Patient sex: M
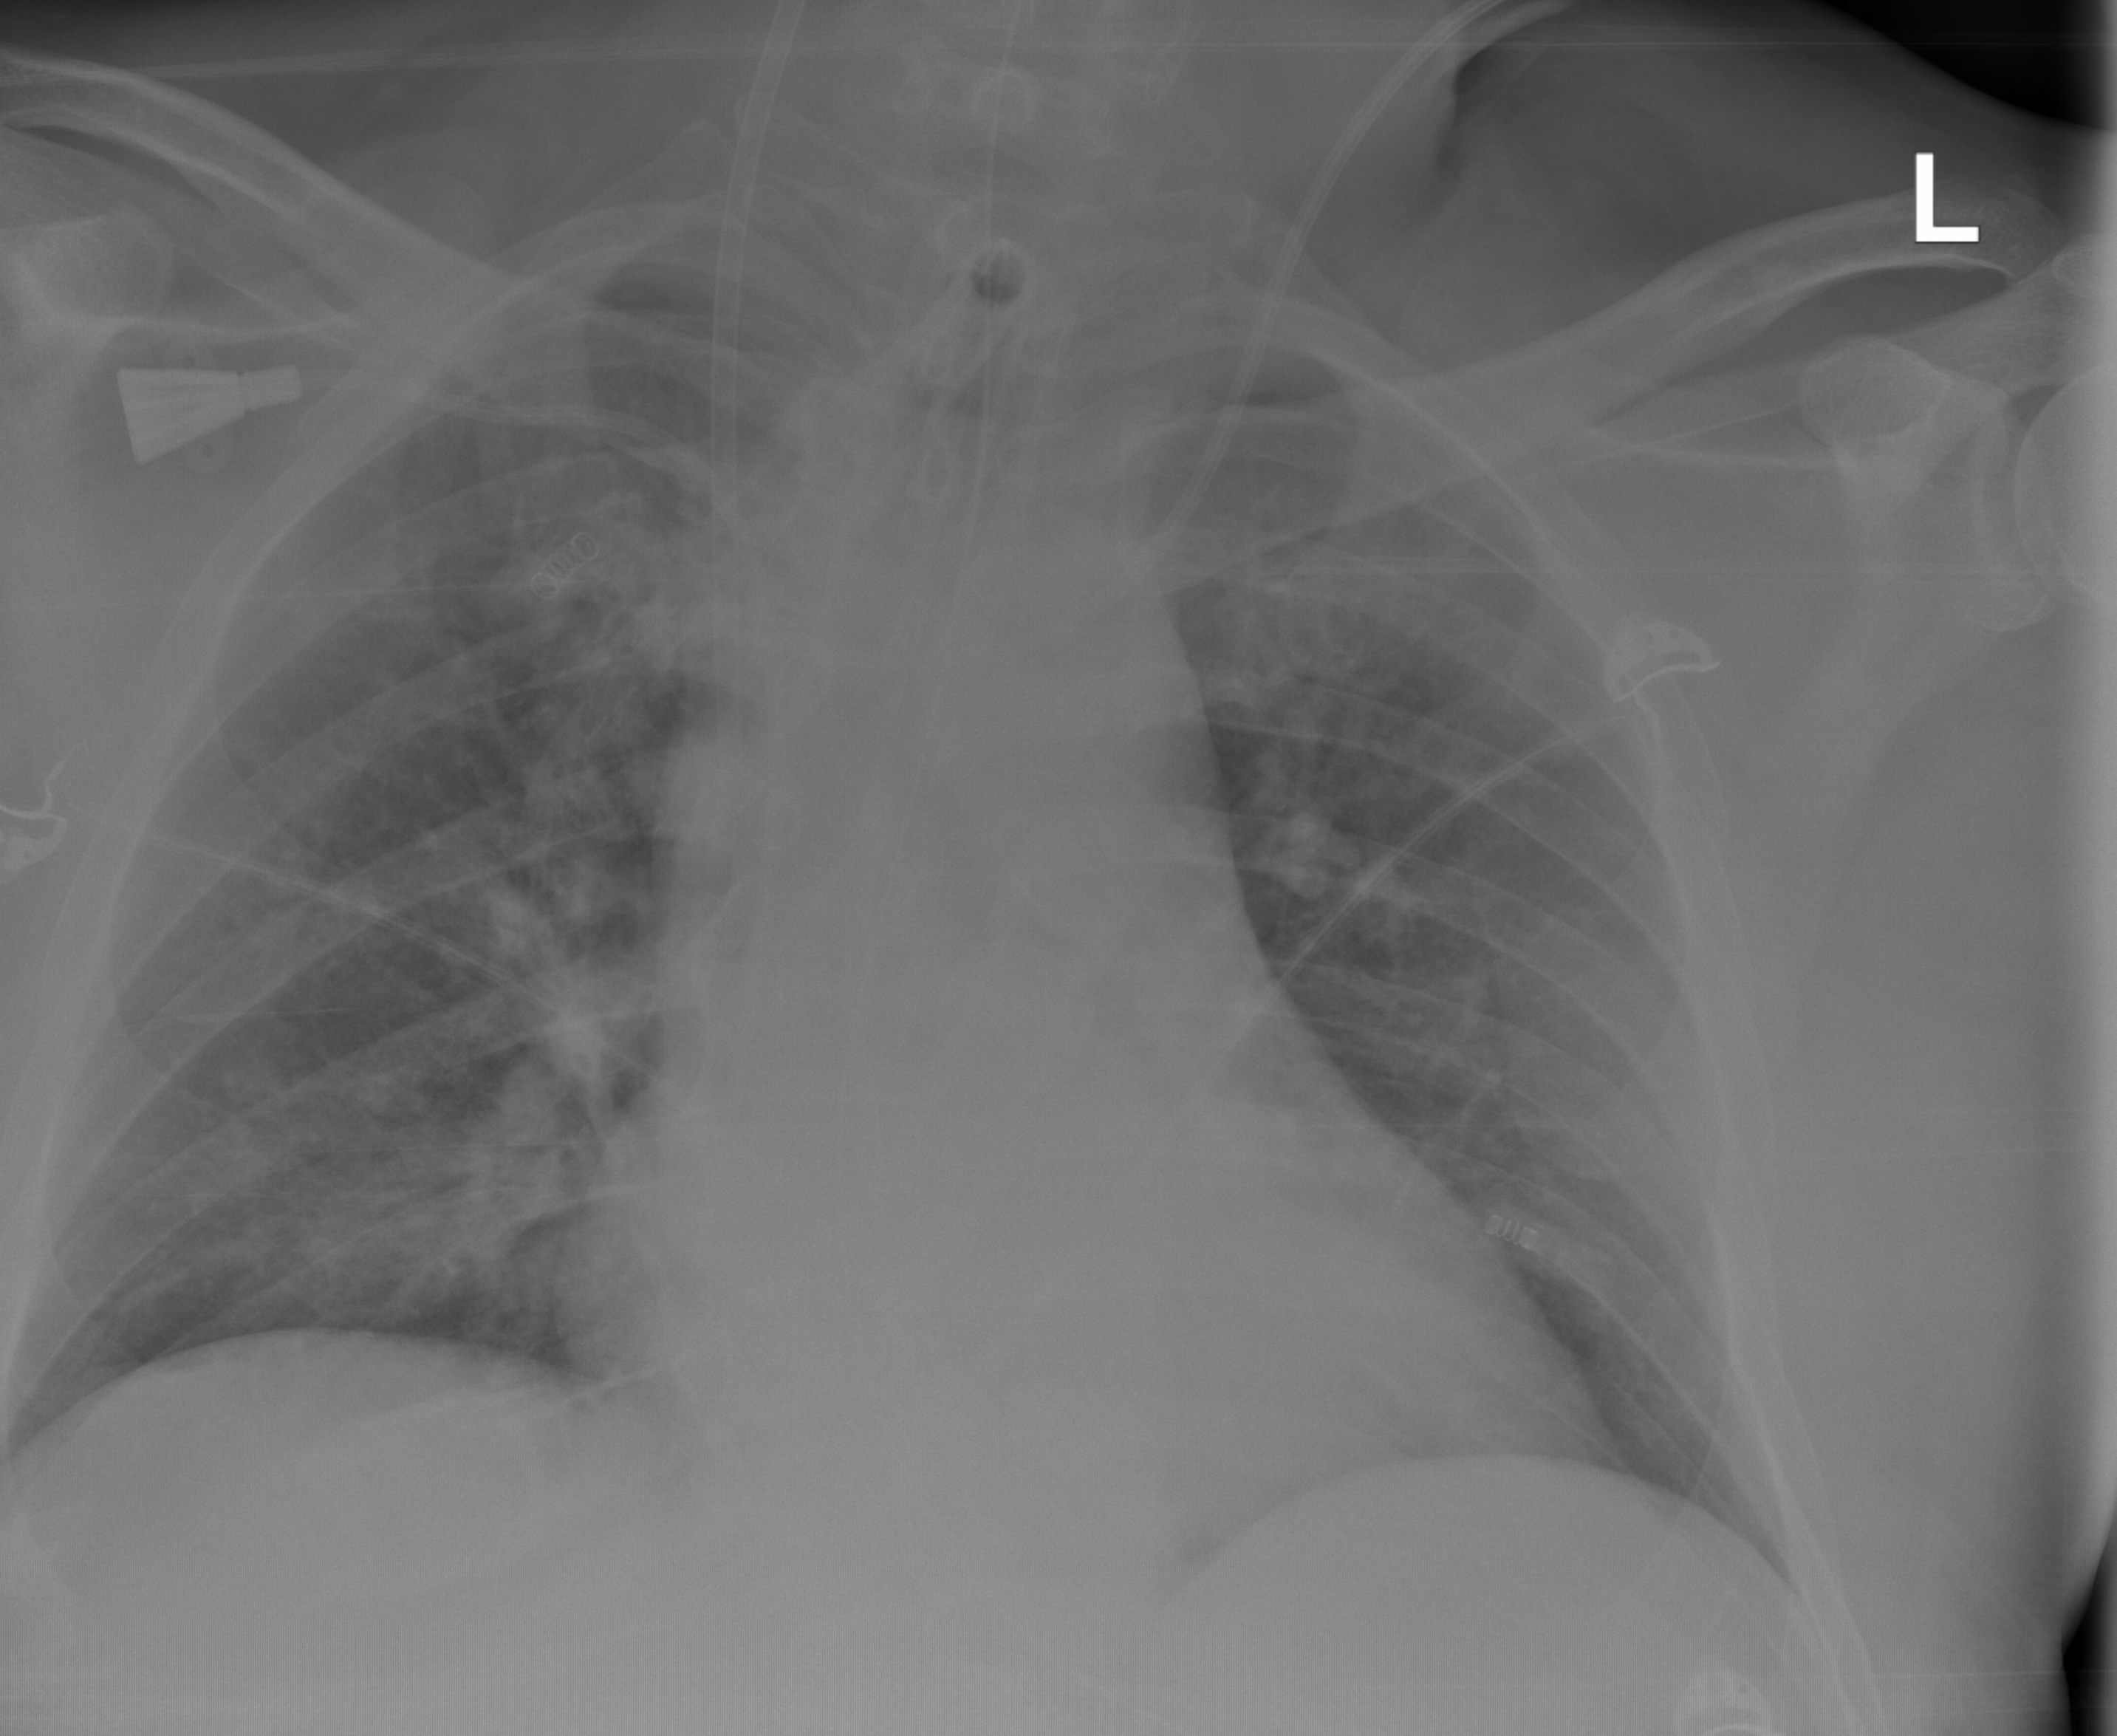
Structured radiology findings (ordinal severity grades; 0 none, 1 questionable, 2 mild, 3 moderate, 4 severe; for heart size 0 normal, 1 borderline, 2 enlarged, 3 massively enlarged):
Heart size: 2
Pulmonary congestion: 1
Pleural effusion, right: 0
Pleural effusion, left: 0
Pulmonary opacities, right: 2
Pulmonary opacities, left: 0
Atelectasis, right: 0
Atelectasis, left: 0